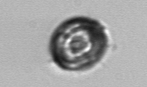
Label: Thalassiosira